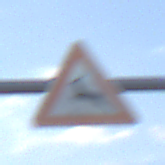
Verkehrszeichen: WildwechselRechts
Umgebung: Outdoor, Nature
Tageszeit: SunriseSunset
Wetter: PartlyCloudy
Licht: Natural
Jahreszeit: NotSpecified
Kontrast: LowContrast